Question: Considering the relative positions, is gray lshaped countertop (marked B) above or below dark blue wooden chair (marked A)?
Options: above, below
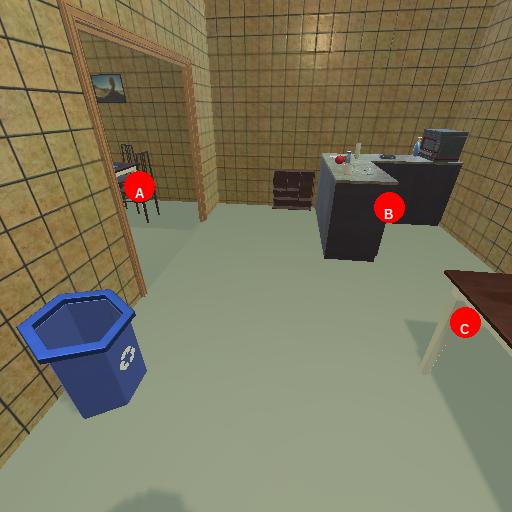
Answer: above